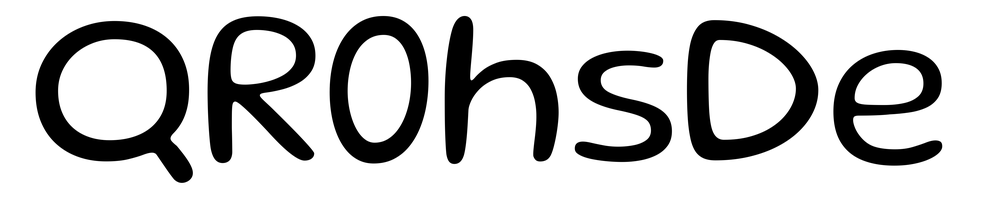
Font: Gluten_Light